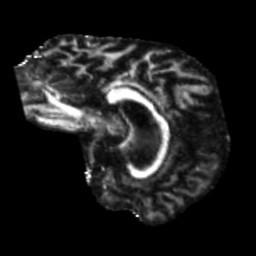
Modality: FA
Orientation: sagittal
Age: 71
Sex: male
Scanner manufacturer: siemens
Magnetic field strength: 3 T
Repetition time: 5.25 s
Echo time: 0.08 s